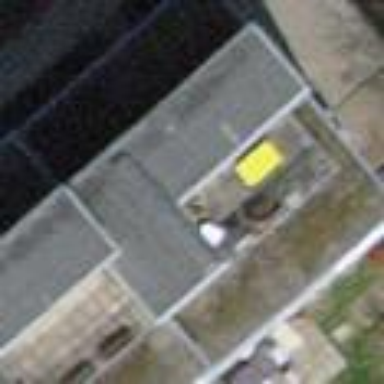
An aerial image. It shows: Flat roof terrace building.